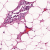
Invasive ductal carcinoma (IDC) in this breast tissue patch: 0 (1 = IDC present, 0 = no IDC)